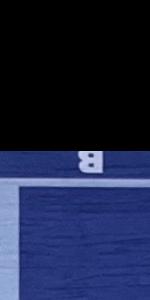
Label: Empty